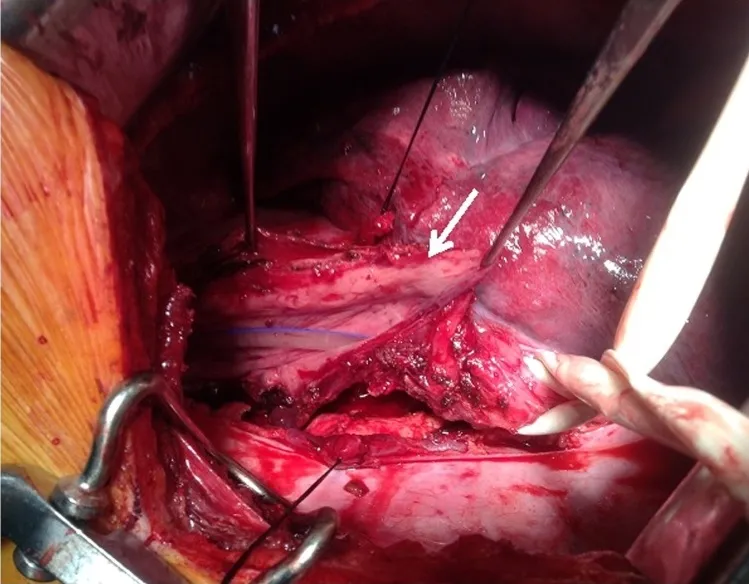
Intra-operative image showing the dilated residual proximal portion of the esophagus after complete resection of the schwannoma (arrow). Using this portion, a primary esophagoplasty closure was performed without compromising the esophageal caliber. Note the nasogastric tube within the lumen of the esophagus.
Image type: medical_photograph (other_medical_photograph)